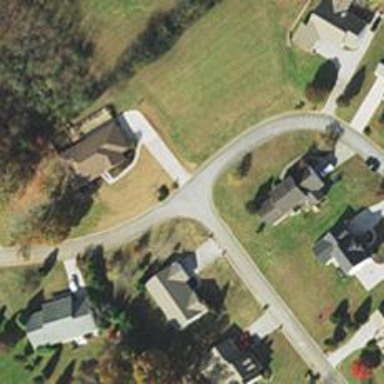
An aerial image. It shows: Residential road.